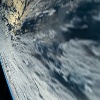
Label: cloud